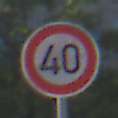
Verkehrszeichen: Geschwindigkeit40
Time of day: MorningAfternoon
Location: Outdoor (Urban)
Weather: Clear
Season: NotSpecified
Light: Natural